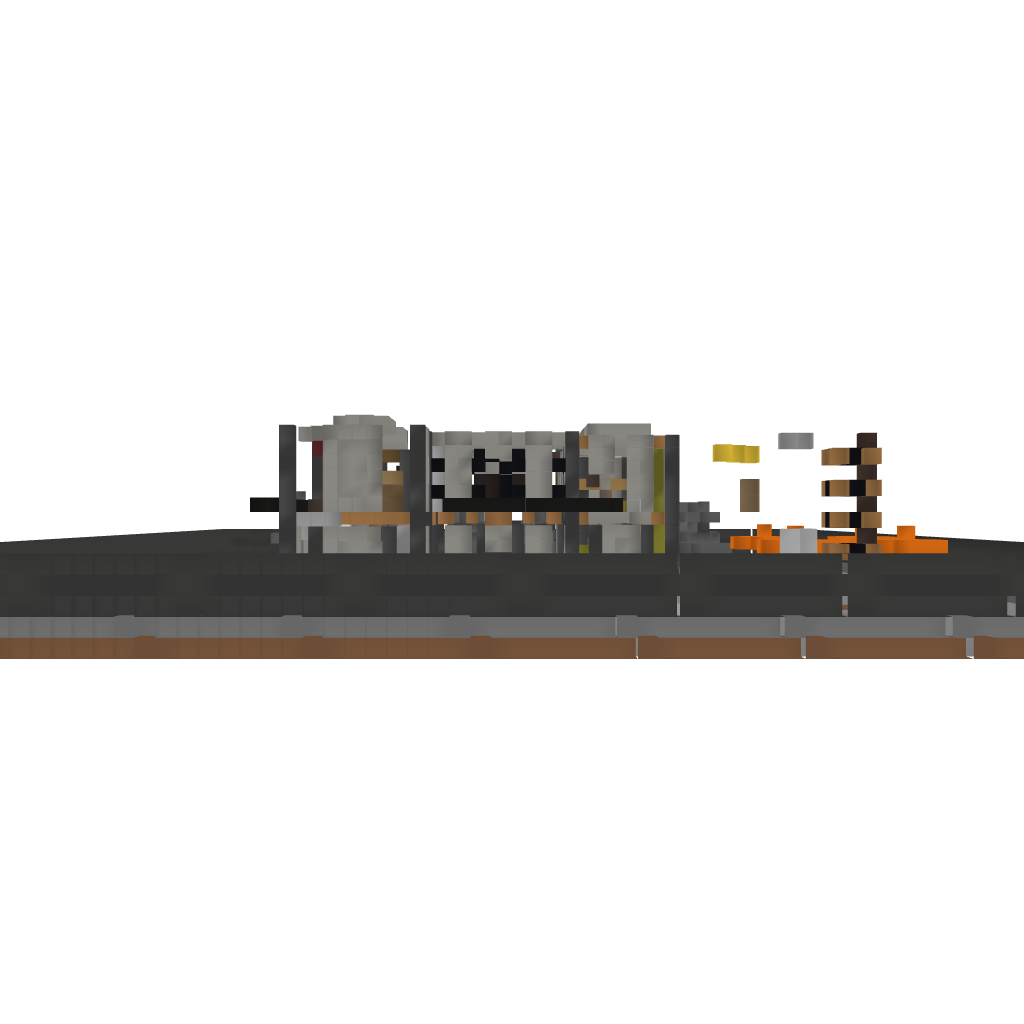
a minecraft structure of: StaffHouse